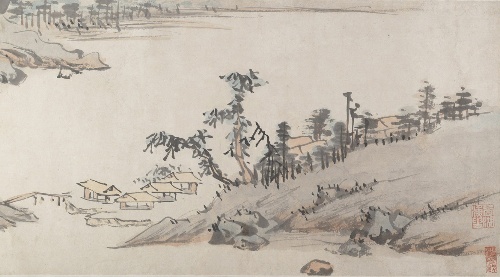
Artist: Chen Chun
Artist bio: Chinese, 1483–1544
Object type: Handscroll
Classification: Paintings
Medium: Handscroll; ink and color on paper
Culture: China
Period: Ming (1368–1644) or Qing (1644–1911) dynasty
Dimensions: 12 7/8 in. × 24 ft. 7 1/2 in. (32.7 × 750.6 cm)
Department: Asian Art
Credit line: Rogers Fund, 1946
Accession year: 1946
Repository: Metropolitan Museum of Art, New York, NY
Tags: Rivers|Landscapes